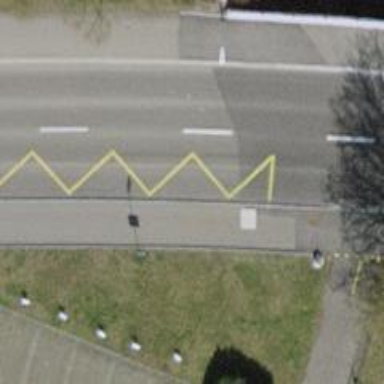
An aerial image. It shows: Bus stop with designated stop position for public transport.